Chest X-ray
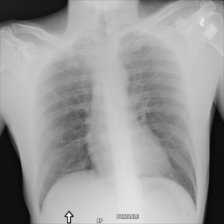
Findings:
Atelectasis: negative
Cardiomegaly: negative
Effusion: negative
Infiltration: negative
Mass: negative
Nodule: negative
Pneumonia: negative
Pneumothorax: negative
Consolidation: negative
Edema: negative
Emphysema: negative
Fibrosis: negative
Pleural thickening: negative
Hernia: negative